Interaction volume radius: 10 \u00c5
Interaction volume height: 20 \u00c5
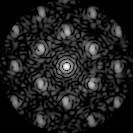
Disorder parameter: 0.4142